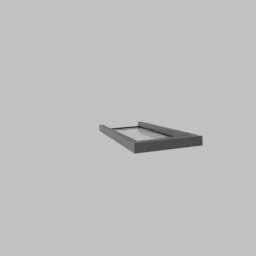
Label: architecture